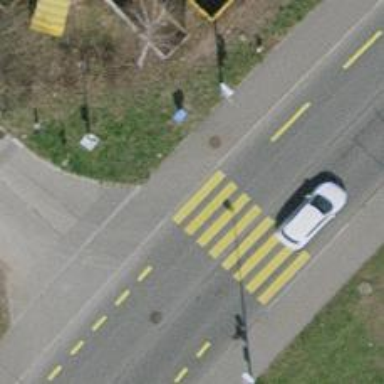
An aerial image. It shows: Kerb barrier.